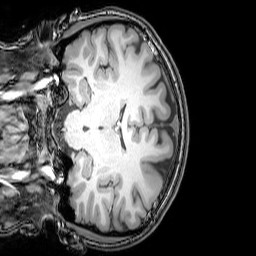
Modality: T1w
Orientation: coronal
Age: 25
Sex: female
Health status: healthy
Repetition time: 0.081 s
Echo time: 0.037 s